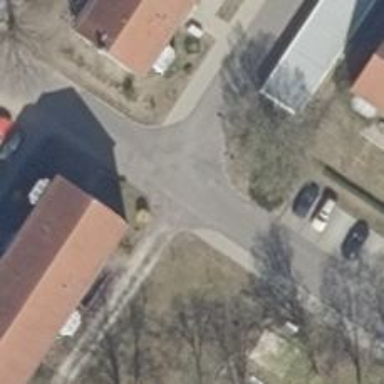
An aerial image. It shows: Residential road with asphalt surface and sidewalk on the left side.